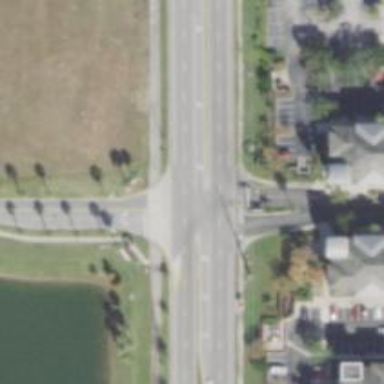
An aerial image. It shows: Uncontrolled crossing on the road.